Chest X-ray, PA view. Patient: 68 years old, sex M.
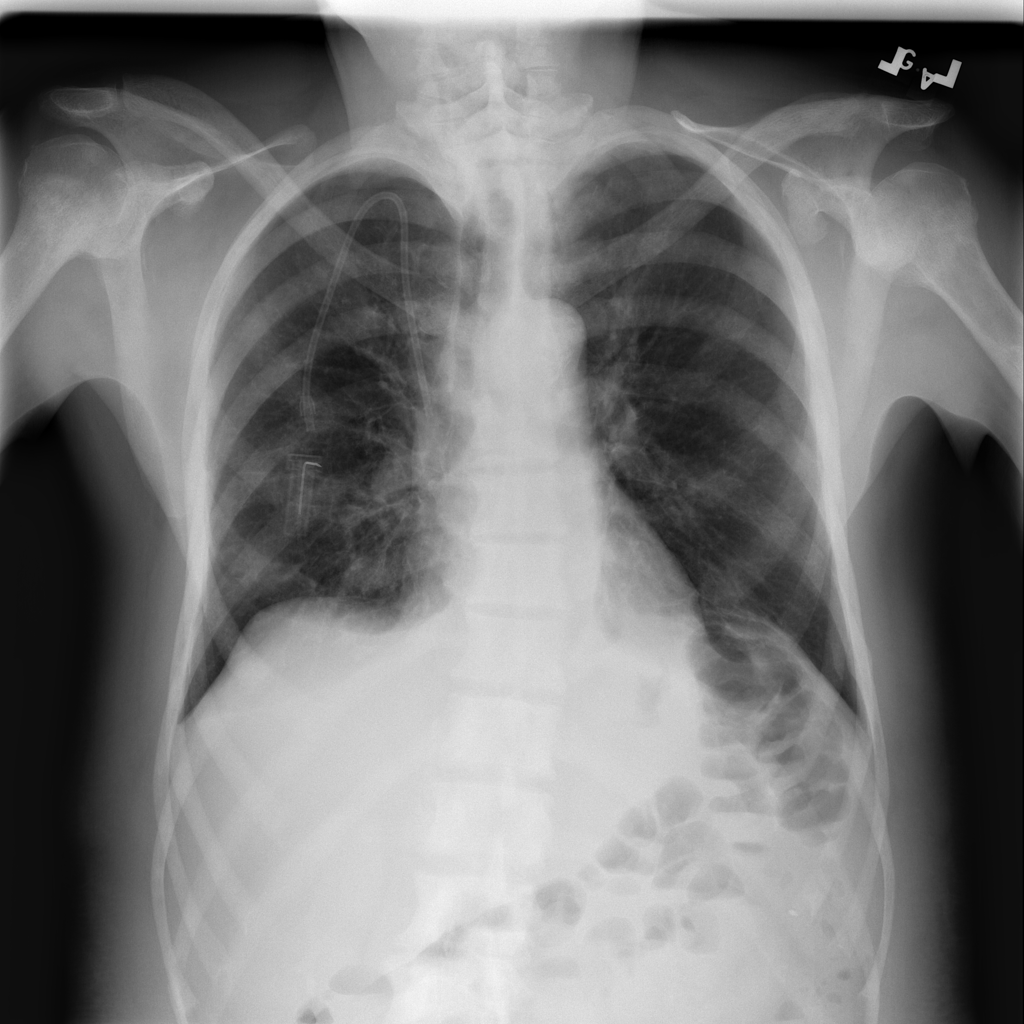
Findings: Effusion